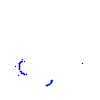
Particle: kaon